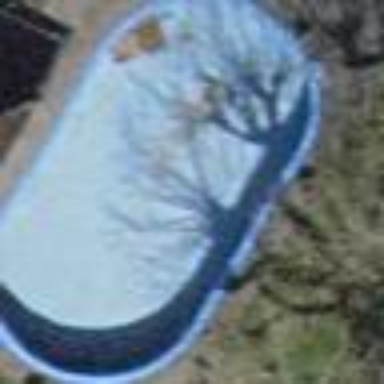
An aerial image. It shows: Swimming pool located in leisure land.